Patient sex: F
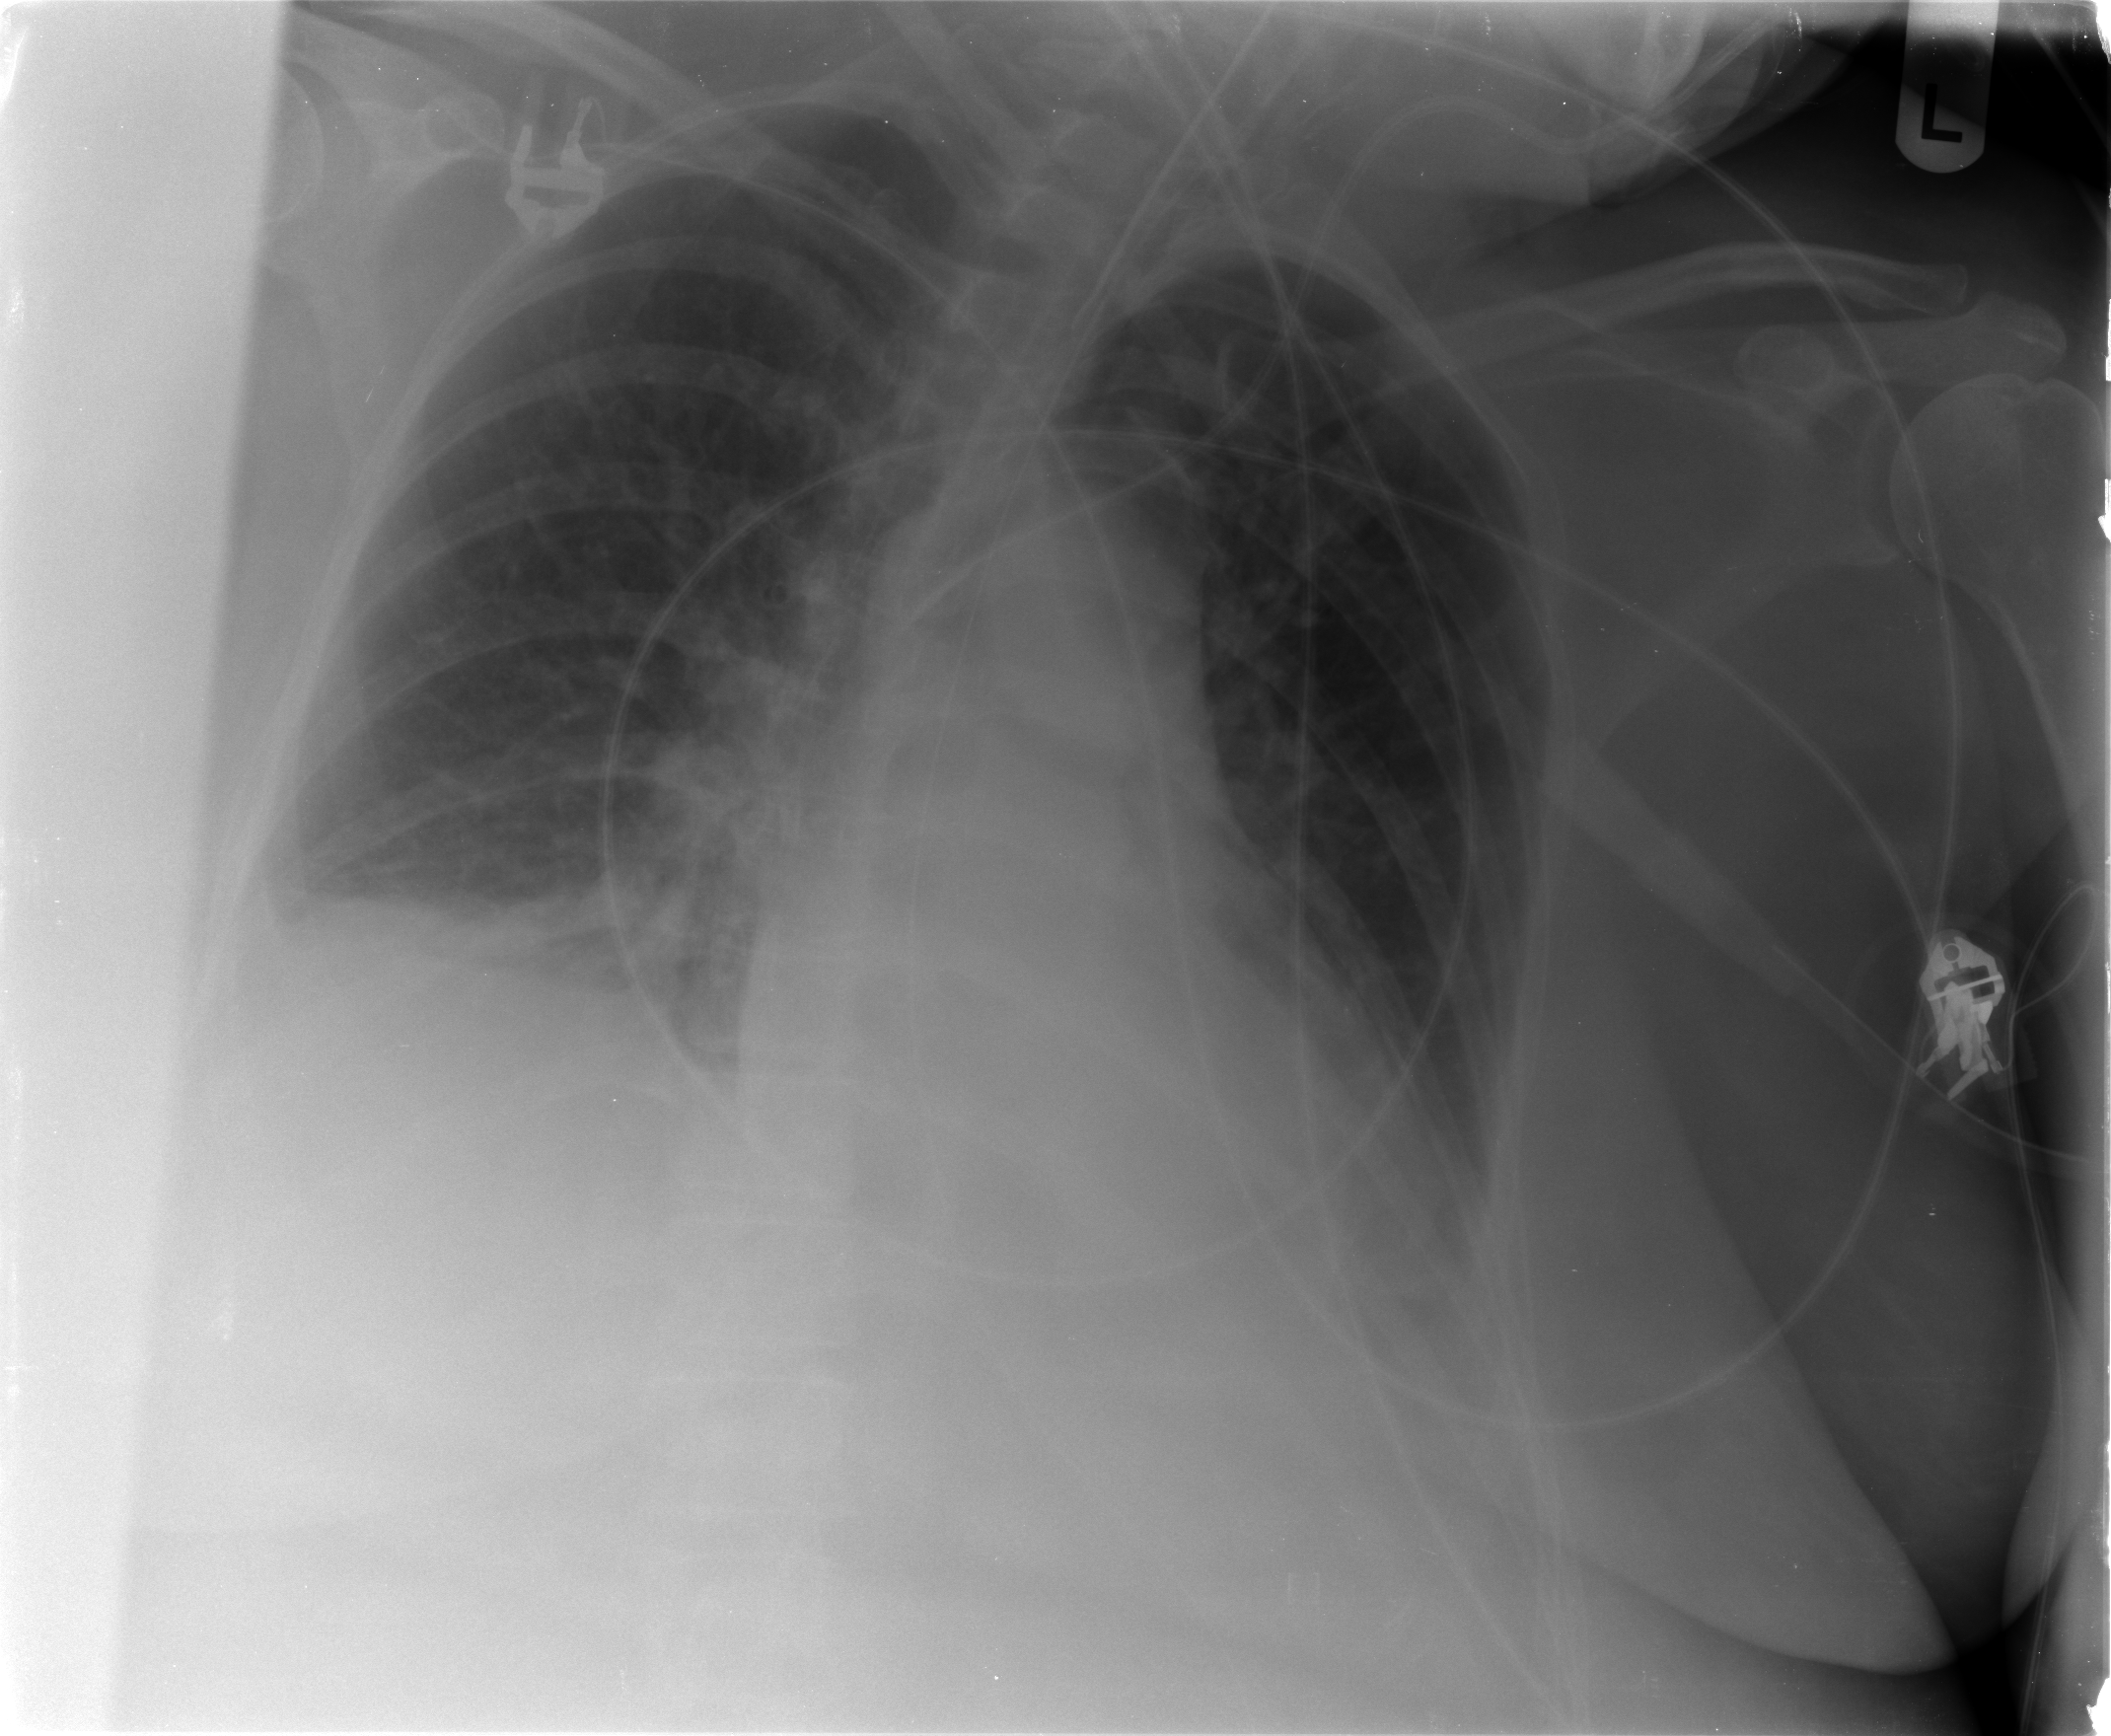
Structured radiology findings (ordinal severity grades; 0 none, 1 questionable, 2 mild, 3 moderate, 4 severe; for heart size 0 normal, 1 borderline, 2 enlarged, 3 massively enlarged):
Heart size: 0
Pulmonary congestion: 2
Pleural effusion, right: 2
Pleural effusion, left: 2
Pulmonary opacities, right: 1
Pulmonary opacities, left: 1
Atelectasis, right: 2
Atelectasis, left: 2